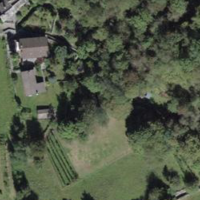
EUNIS habitat code: 41
Species observed at this site:
Garrulus glandarius
Corvus corax
Parus major
Delichon urbicum